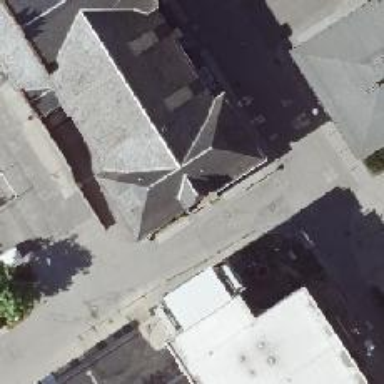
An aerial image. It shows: View of roof with edges.